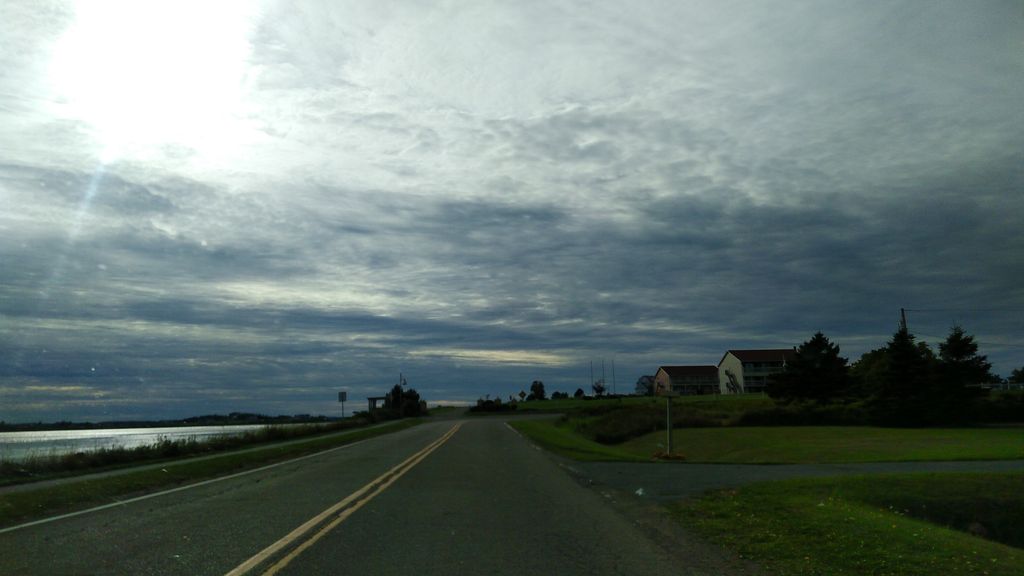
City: charlottetown